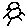
Label: bird